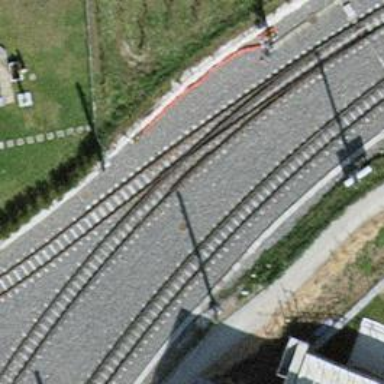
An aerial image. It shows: Narrow-gauge railway with single track. The railway is electrified with contact line.